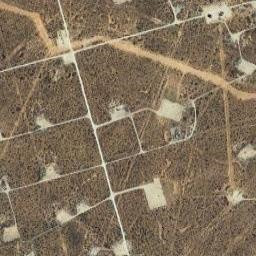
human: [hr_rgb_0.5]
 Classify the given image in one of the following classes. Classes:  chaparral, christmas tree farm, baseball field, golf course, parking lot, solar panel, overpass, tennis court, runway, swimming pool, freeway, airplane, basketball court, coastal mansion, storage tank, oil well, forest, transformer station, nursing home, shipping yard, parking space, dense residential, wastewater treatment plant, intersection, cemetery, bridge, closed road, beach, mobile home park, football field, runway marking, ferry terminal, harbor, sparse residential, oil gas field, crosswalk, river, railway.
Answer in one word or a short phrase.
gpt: oil gas field